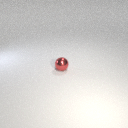
small red metal sphere